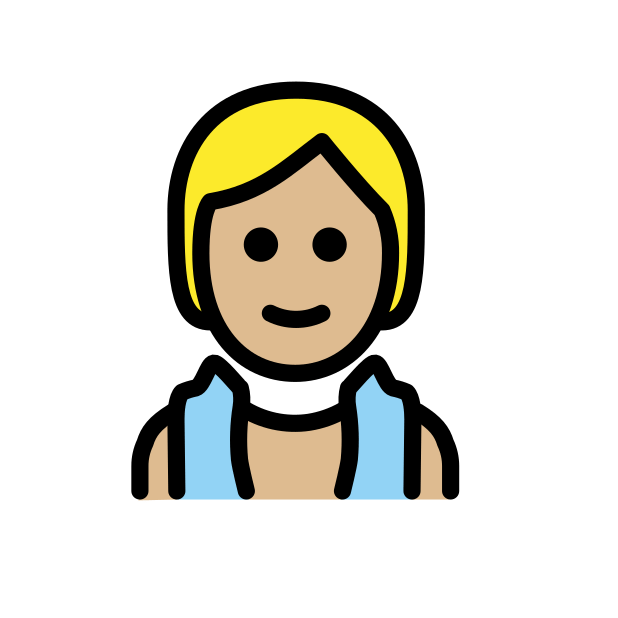
person in steamy room: medium-light skin tone